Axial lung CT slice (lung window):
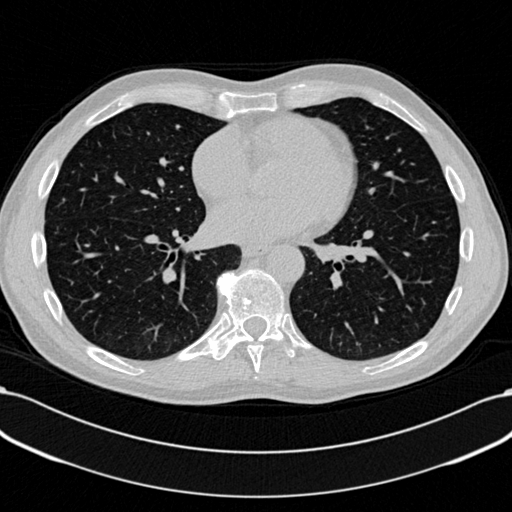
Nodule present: no